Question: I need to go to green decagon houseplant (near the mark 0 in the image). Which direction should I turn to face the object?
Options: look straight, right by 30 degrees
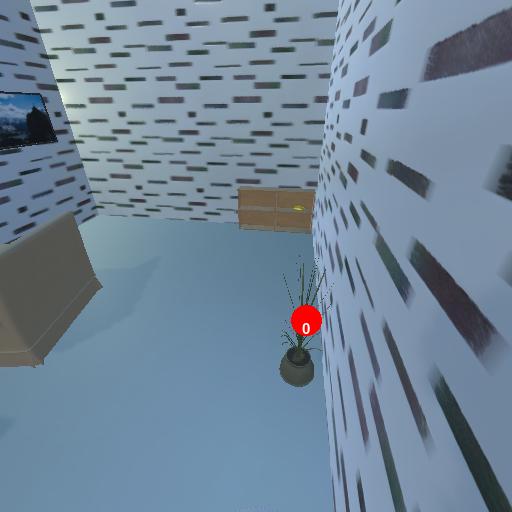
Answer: look straight